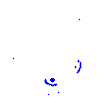
Particle: pion